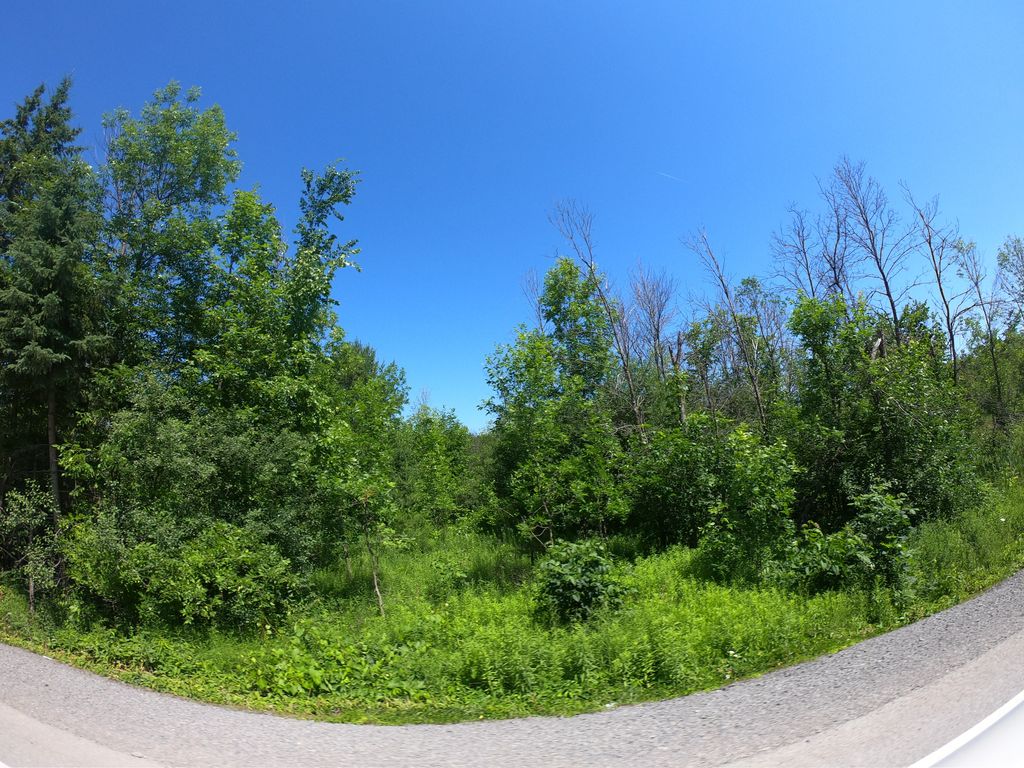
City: ottawa-gatineau